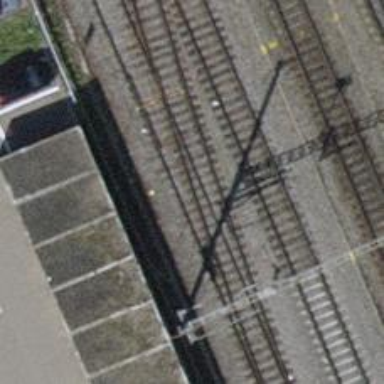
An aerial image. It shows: Railway siding with one electrified track and contact line for powering the train.